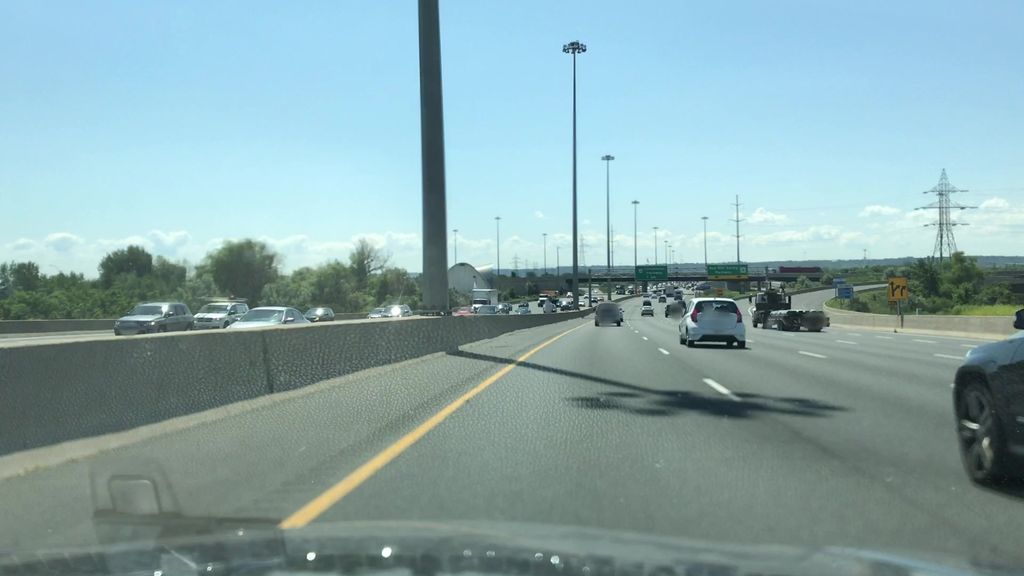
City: hamilton